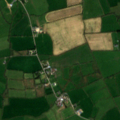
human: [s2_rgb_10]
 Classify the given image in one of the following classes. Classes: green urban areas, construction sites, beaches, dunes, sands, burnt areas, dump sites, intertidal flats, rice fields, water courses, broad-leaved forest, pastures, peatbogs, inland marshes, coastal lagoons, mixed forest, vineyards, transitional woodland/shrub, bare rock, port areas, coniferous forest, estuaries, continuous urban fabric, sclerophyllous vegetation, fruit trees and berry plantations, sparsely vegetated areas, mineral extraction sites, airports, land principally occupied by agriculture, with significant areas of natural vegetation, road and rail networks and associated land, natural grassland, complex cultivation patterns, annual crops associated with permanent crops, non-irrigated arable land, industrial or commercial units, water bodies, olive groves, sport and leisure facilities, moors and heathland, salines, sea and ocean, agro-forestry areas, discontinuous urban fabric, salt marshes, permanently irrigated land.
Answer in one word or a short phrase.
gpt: non-irrigated arable land, pastures, complex cultivation patterns